Question: I am currently working on a wordpress theme and I have a little problem in my page.
The wpadminbar element is not setting up its style. I have no idea why it is, but it is.
Screen shot:

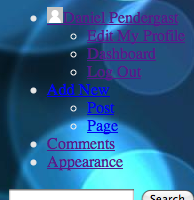
Answer: Have you done any debugging with <URL>? Which styles does your page load?
From a screenshot this one is a bit hard to solve.
First guess: you forgot to add the link to the main WP CSS (called admin-bar.css) in your theme's header.